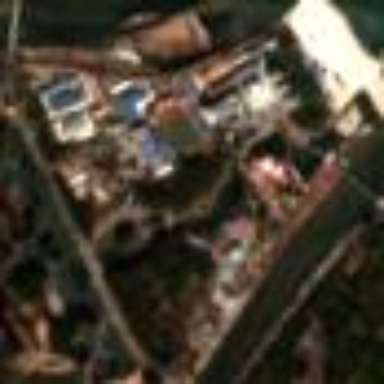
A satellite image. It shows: Resort area designed for leisure and relaxation.